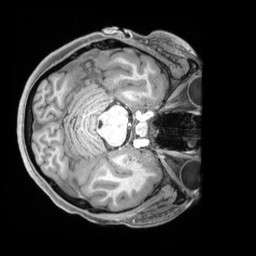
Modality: T1w
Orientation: axial
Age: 20
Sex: female
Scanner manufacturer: siemens
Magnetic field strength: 3 T
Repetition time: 2.4 s
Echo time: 0.00226 s